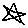
Label: star